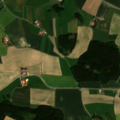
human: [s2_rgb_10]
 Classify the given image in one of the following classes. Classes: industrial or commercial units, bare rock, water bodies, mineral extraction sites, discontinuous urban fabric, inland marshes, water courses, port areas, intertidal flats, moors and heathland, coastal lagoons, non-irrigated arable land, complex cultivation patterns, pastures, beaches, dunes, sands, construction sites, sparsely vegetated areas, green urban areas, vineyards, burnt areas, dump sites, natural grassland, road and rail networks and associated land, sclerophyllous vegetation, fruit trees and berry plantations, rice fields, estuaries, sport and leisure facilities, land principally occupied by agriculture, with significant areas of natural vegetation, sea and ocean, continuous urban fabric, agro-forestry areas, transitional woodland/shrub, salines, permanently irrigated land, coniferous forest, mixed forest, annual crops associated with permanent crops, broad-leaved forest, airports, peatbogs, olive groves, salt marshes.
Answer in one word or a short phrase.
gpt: non-irrigated arable land, complex cultivation patterns, land principally occupied by agriculture, with significant areas of natural vegetation, coniferous forest